Question: I'm working on one of those 'trendy' one page sites where by when you click a menu option it scrolls you down to the area of the page.
I'm having this issue with regards to 'spacing' where for example if I click About Us on my menu, it scrolls down but shows part of the area below. (see screenshot):

Take a look at my source if you wish: <URL>
Many Thanks
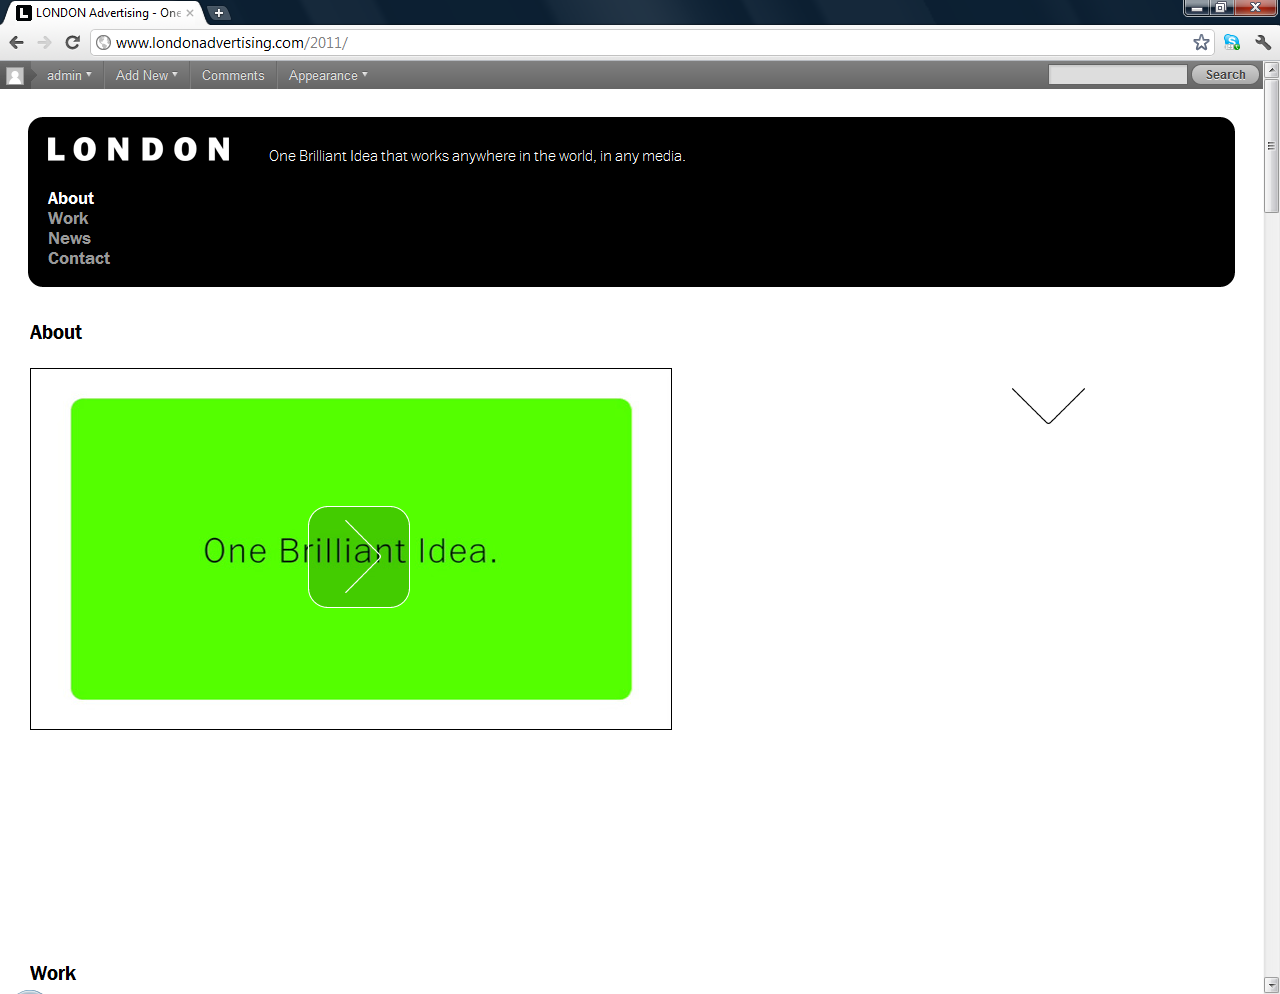
Answer: This is just Kai Qing's answer extended with a header:
'''
<body>
<div id="header">...</div>
<div id="container">
<div id="home">Some home page stuff</div>
<div id="about">About us</div>
</div>
</body>
'''
css:
'''
body, #header, #container {
width:100%;
height:100%;
overflow:hidden;
}
#header, #container {
position:absolute;
}
#header {
top:0;
height: 30%; /* or em or whatever */
}
#container {
bottom: 0;
top: 30%; /* when using percentages of course we also could've used height */
}
#home, #about {
width:100%;
height:100%;
}
'''
So you should not need any javascript for height magic.